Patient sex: M
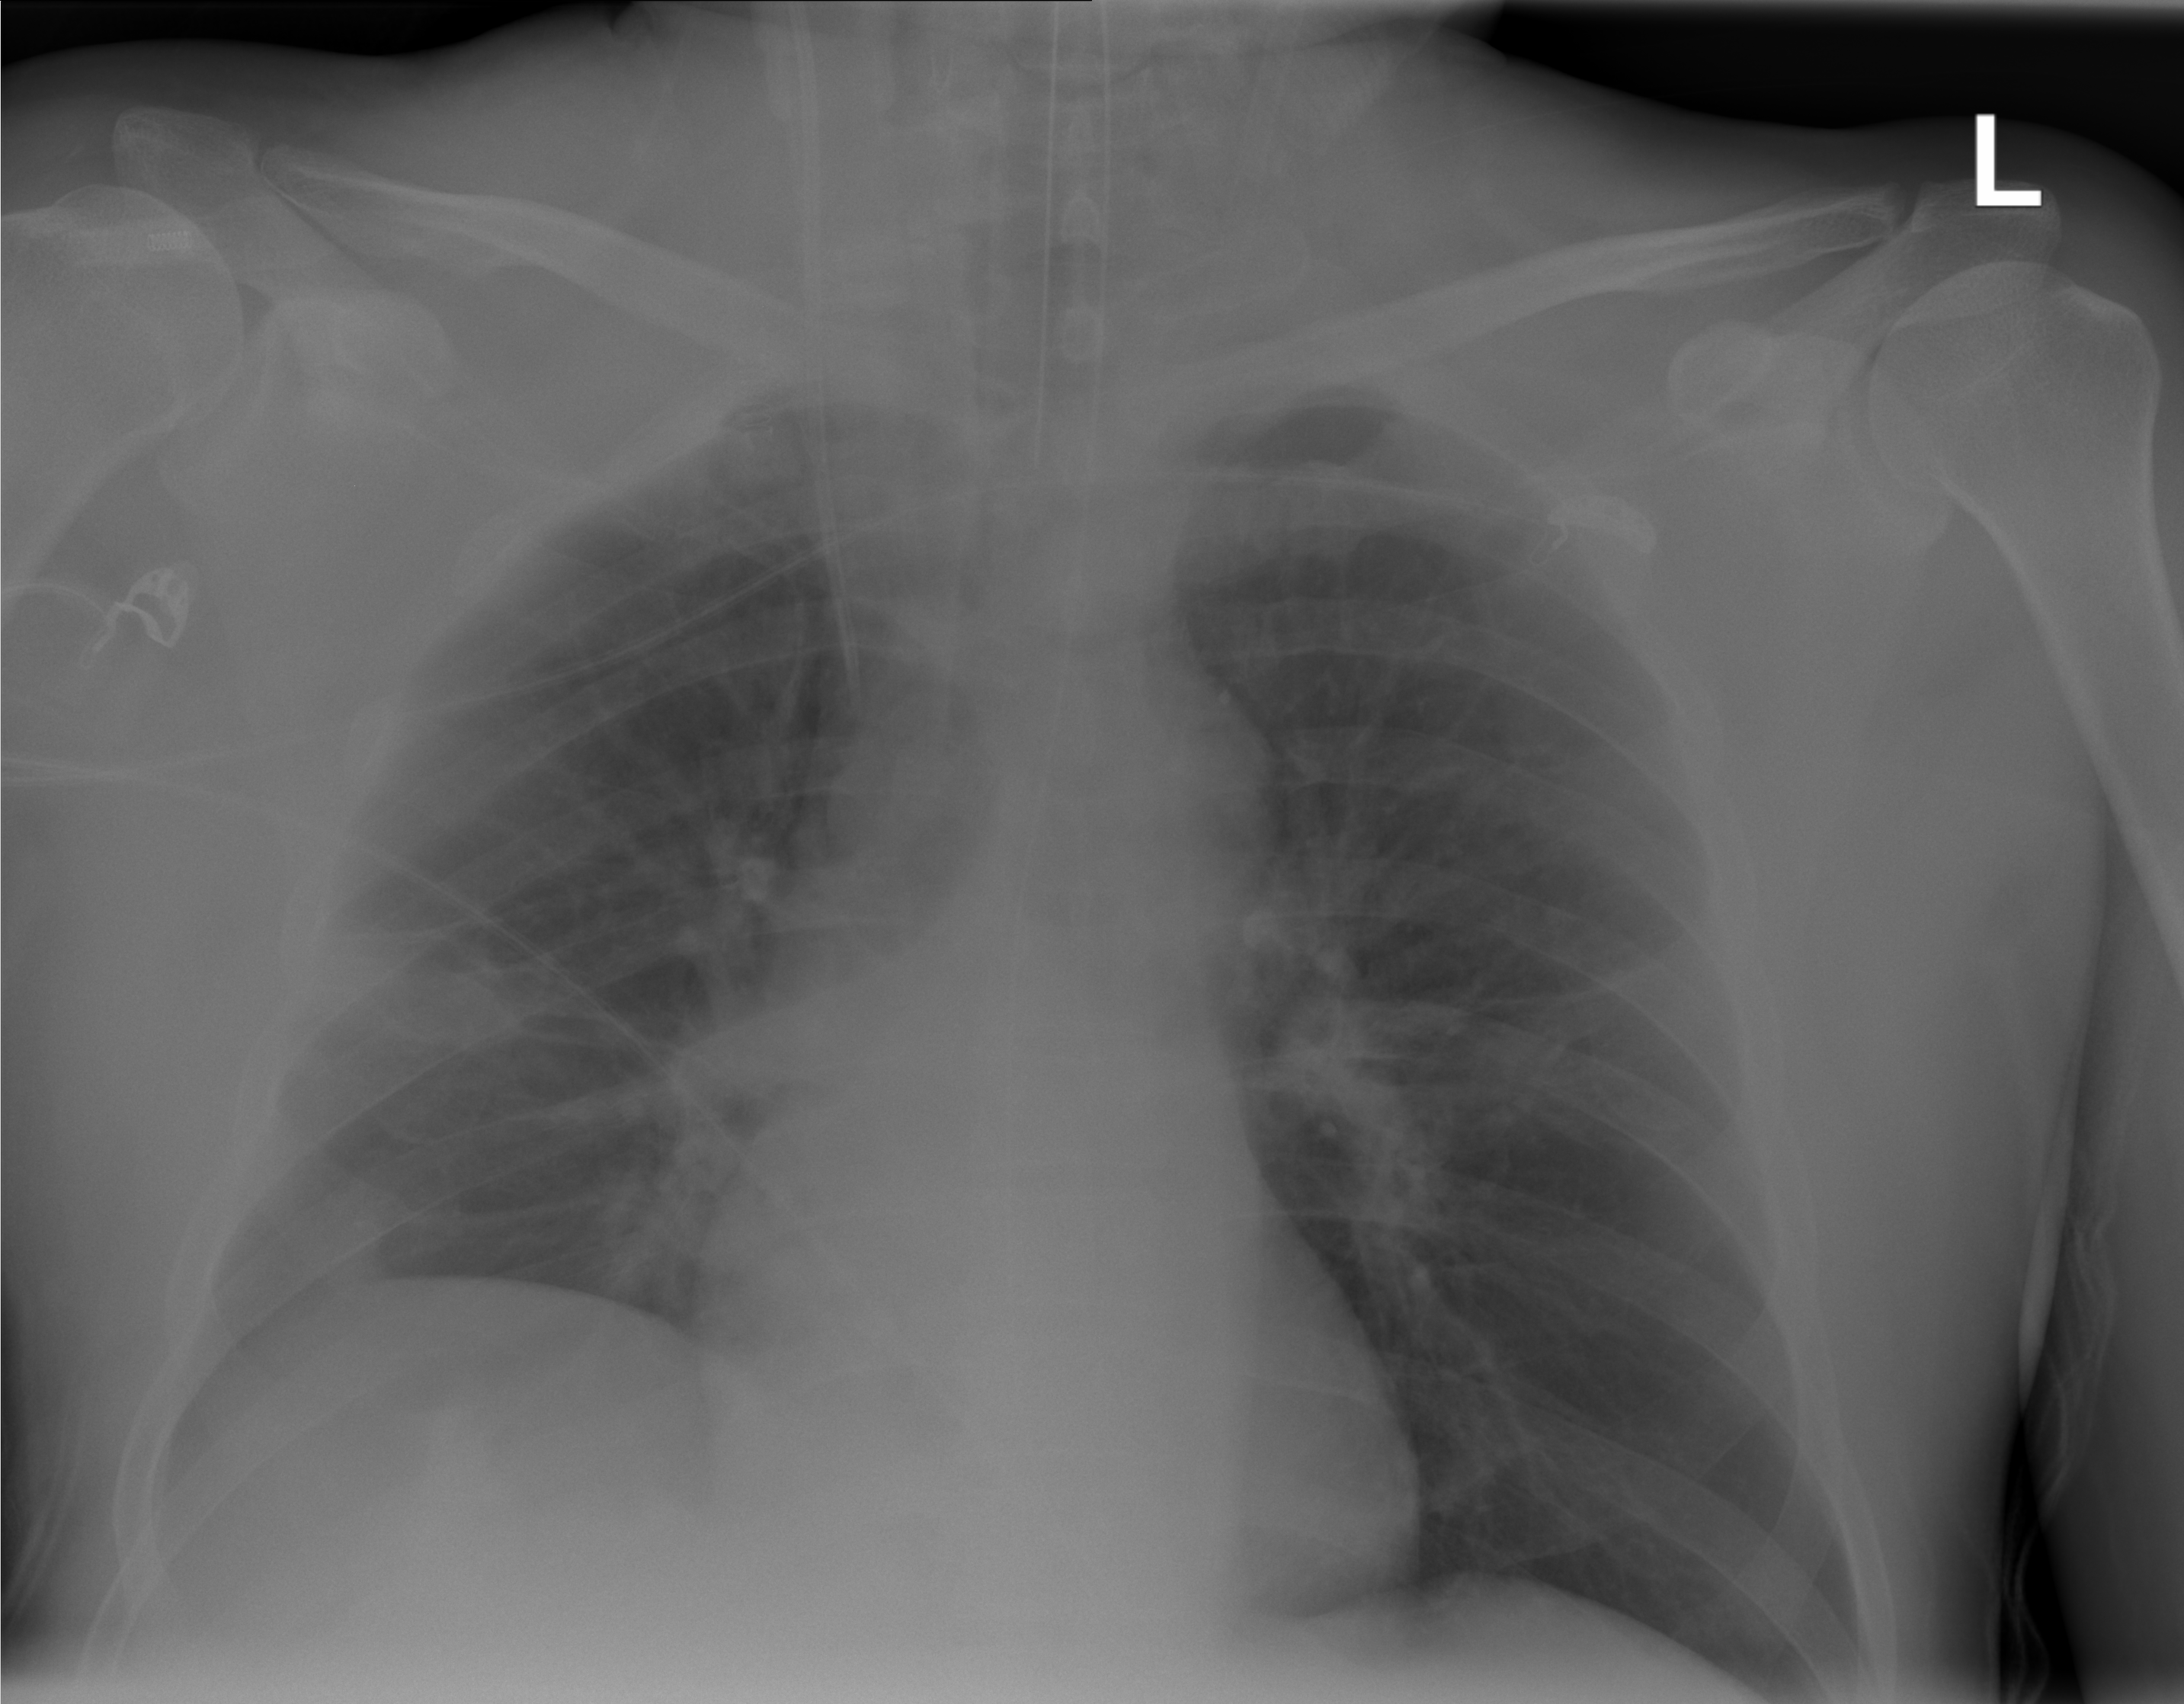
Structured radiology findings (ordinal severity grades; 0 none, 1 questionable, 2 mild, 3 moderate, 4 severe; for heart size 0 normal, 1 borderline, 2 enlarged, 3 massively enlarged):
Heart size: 0
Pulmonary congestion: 0
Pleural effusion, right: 0
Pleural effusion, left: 0
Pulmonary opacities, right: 0
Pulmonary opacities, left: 2
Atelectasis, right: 2
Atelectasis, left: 0